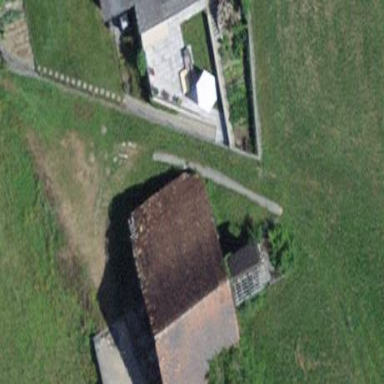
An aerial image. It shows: Rural barn.